На гладкой горизонтальной поверхности колеблется на пружине вдоль оси $O x$ брусок. По направлению к бруску вдоль оси $O x$ движется со скоростью $v_{0}$ шарик (см. рисунок), который после упругого удара о брусок отскакивает в противоположном направлении.  Масса шарика во много раз меньше массы бруска. График зависимости координаты $x$ бруска от времени $t$ представлен на рисунке ниже.
Используя график, найдите максимально возможную скорость шарика после отскока, если $v_{0}=0.06~м/с$.
При каких значениях $v_{0}$ разность $\Delta$ между максимально возможной скоростью отскока и $v_{0}$ не будет зависеть от $v_{0}$? Найдите эту разность.
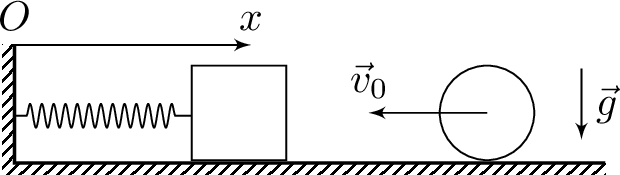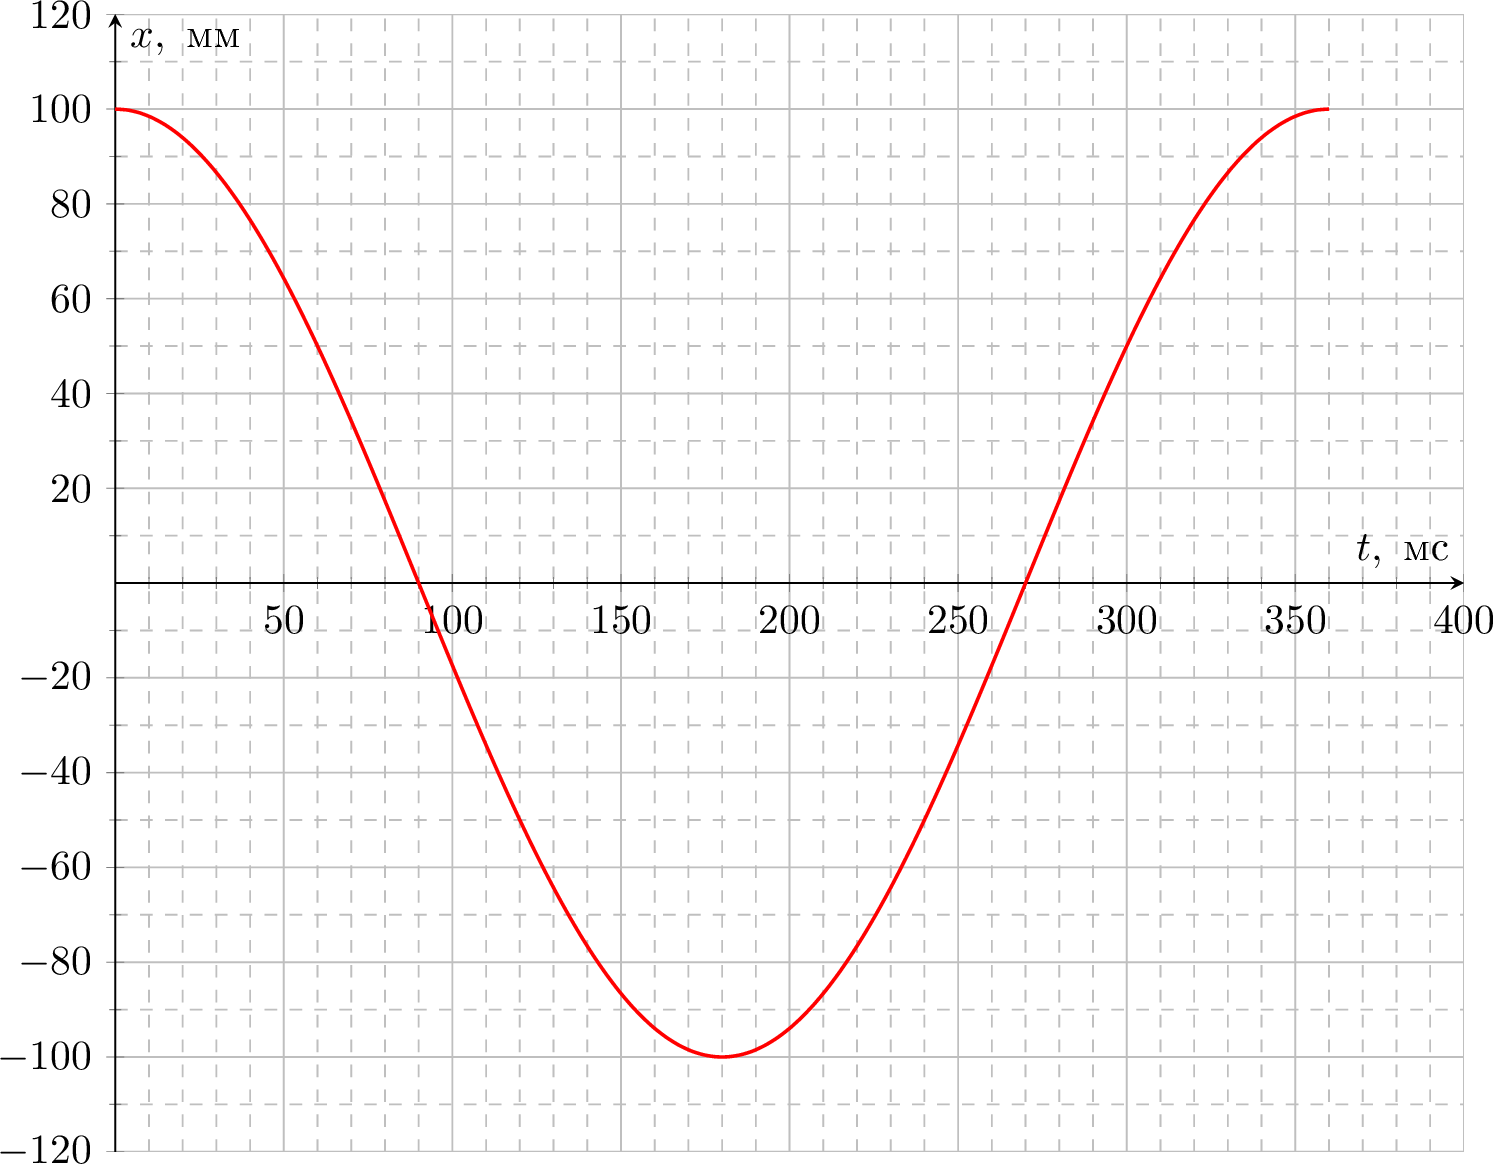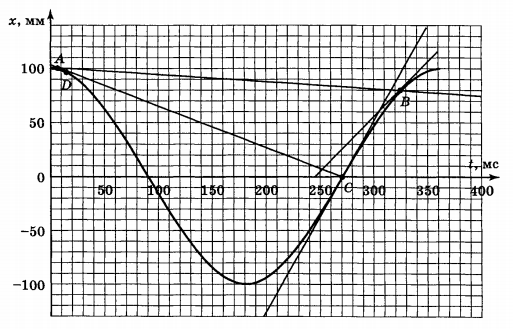
Используя график, найдите максимально возможную скорость шарика после отскока, если $v_{0}=0.06~м/с$.
Решение: По наклону касательной к графику в точке $C$ его пересечения с осью $t$ (см. рисунок) находим максимальную скорость бруска: $u_{макс}=1.75~м/с$.  Так как $u_{макс} \gg v_{0}$, то шарик не достигнет бруска в момент, когда скорость бруска $u_{макс}$. Ответим на вопросы задачи графическим методом. Временная зависимость координаты шарика $x(t)$ есть набор прямых с наклоном, определяемым значением $v_{0}=0.06~м/с$. Максимально возможной скорости $u$ бруска при ударе соответствует прямая $A B$, касающаяся графика в точке $A$ и пересекающая его в точке $B$. Проведя касательную к графику в точке $B$, находим $u=1.03~м/с$. Максимально возможная скорость отскока $v=v_{0}+2 u \approx 2.1~м/с$.
Ответ: $$ v=v_{0}+2 u \approx 2.1~м/с. $$

При каких значениях $v_{0}$ разность $\Delta$ между максимально возможной скоростью отскока и $v_{0}$ не будет зависеть от $v_{0}$? Найдите эту разность.
Решение: Разность $\Delta$ не будет зависеть от $v_{0}$, если прямая, выражающая зависимость $x(t)$ для шарика, пройдет через точку $C$ и не будет пересекать график вблизи $t=0$, т. е. прямая $x(t)$ будет круче, чем прямая $D C$, касающаяся графика вблизи точки $A$. Это будет при $v_{0}>0.38~м/с$. При этом $\Delta=2 u_{макс}=3.5~м/с$.
Ответ: При $v_{0}>0.38~м/с$: $$ \Delta=2 u_{макс}=3.5~м/с. $$
Темы:
T, Механика, Кинематика, Соударения, Колебания, Всероссийские